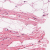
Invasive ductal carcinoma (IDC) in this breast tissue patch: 0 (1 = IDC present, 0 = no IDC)